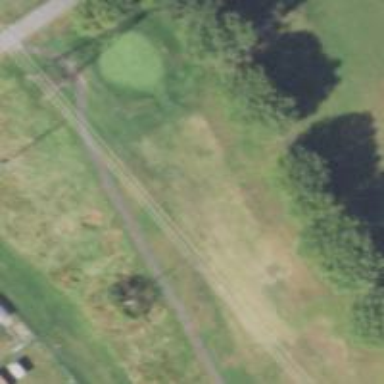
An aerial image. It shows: Golf hole.